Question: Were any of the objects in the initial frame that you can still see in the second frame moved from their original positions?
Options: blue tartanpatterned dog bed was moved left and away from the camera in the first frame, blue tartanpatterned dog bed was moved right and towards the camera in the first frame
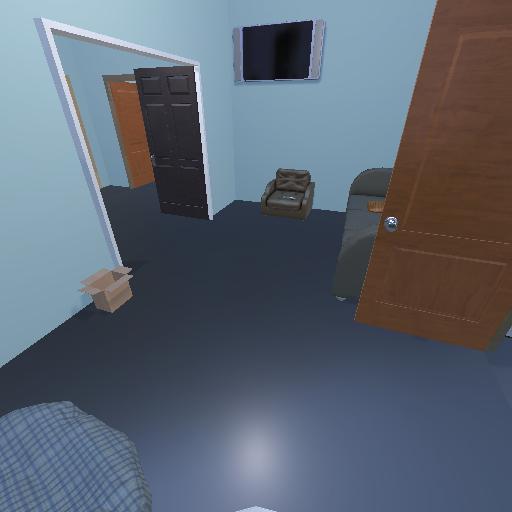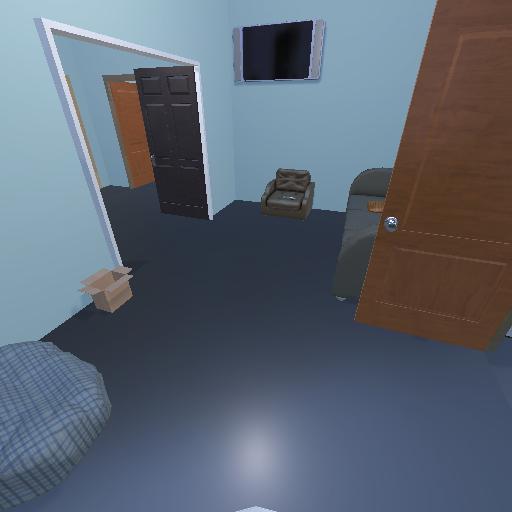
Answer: blue tartanpatterned dog bed was moved left and away from the camera in the first frame